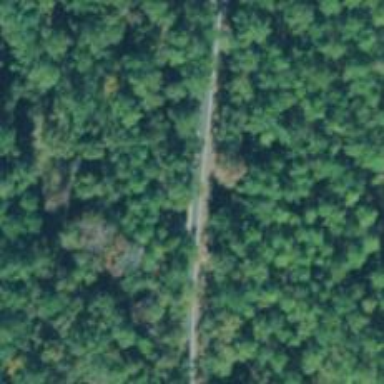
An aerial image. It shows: Secondary road.